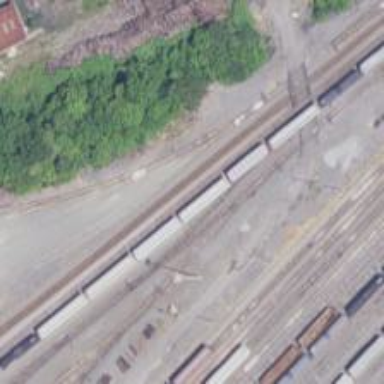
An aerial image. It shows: Railway yard.